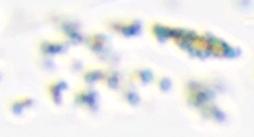
Label: Phaeocystis